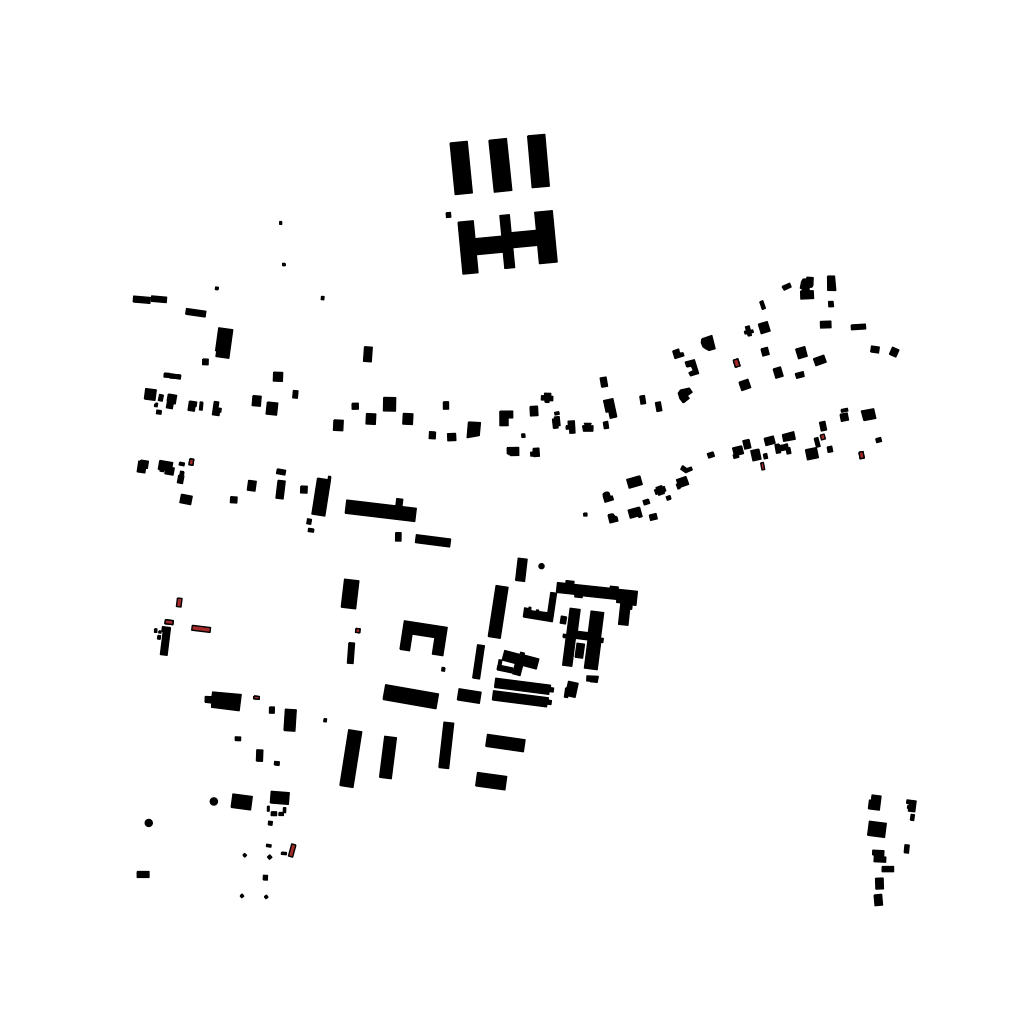
Tags: overhead vector_map, agriculture, business, industrial, recreation, residential, individual_rise, low_rise, density_1, Building, Facility, 1.0 km²